Question: I have JavaScript code that should get two parameters from servlet:
player name and player type (Human \ Computer)
The JavaScript use Ajax to send the request to the servlet named: UpdateStatusPaneServlet.java
On the servlet I created 'ArrayList<String>' of 2 parameters and sent it to the Ajax.
You can see in the picture that the array appears ok.
I am not sure how to get the parameters using the 'indexOf()' function or maybe I need to use other function.
I also tried with 'get()' but it didn't work.
Also with playerNameAndType[0] it just print ''[''

:
'''
function printStatusPane() {
$.ajax({
url: "UpdateStatusPaneServlet",
timeout: 2000,
error: function() {
console.log("Failed to send ajax");
},
success: function(playerNameAndType) {
console.log("GOT ajax: " + playerNameAndType);
$("#currentPlayer").append(playerNameAndType.indexOf(0));
$("#playerType").append(playerNameAndType.indexOf(1));
}
});
}
'''
:
'''
protected void processRequest(HttpServletRequest request, HttpServletResponse response)
throws ServletException, IOException {
response.setContentType("text/html;charset=UTF-8");
PrintWriter out = response.getWriter();
try {
Gson gson = new Gson();
String currentPlayerNameJSON = "";
String playerTypeJSON = "";
Engine engine = (Engine)getServletContext().getAttribute("engine");
ArrayList<String> JSONRequest = new ArrayList<String>(2);
currentPlayerNameJSON = gson.toJson(engine.GetCurrentPlayer().GetPlayerName());
playerTypeJSON = gson.toJson(engine.GetCurrentPlayer().GetPlayerType().toString());
JSONRequest.add(currentPlayerNameJSON);
JSONRequest.add(playerTypeJSON);
out.print(JSONRequest);
} finally {
out.close();
}
}
'''
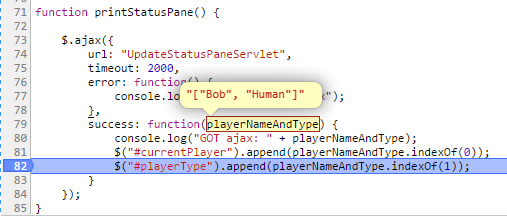
Answer: Following D.T. comment I fixed it:
'''
var arrayJson = JSON.parse(playerNameAndType);
$("#currentPlayer").append(arrayJson[0]);
$("#playerType").append(arrayJson[1]);
'''
And it prints it correctly.